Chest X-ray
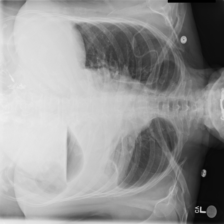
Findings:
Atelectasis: positive
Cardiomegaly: negative
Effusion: positive
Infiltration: negative
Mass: negative
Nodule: negative
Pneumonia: negative
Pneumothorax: negative
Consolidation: positive
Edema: negative
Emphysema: positive
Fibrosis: negative
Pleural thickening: negative
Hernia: negative